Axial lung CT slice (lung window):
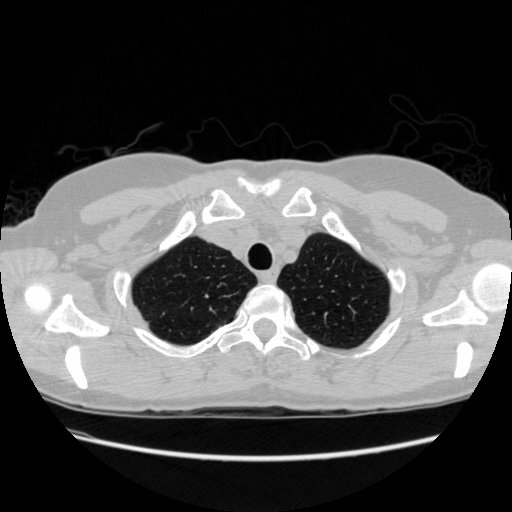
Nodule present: no